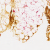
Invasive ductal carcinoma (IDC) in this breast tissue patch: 0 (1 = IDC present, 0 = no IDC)